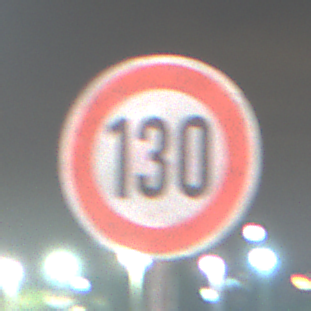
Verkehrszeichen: Geschwindigkeit130
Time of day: Night
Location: Outdoor (Urban)
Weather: PartlyCloudy
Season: NotSpecified
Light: Artificial